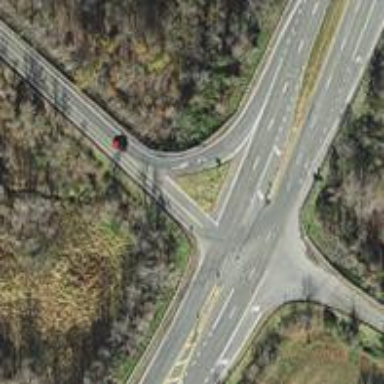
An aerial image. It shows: Tertiary link road.